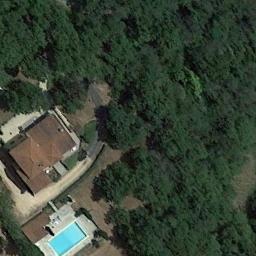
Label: sparse_residential